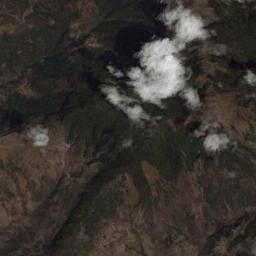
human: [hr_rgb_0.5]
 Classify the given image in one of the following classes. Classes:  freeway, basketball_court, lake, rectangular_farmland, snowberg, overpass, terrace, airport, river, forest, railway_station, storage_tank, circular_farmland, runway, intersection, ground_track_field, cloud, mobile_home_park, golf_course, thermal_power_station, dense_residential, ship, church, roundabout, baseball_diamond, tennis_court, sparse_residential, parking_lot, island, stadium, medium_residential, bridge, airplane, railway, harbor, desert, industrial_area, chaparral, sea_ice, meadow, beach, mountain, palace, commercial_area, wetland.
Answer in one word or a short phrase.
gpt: cloud